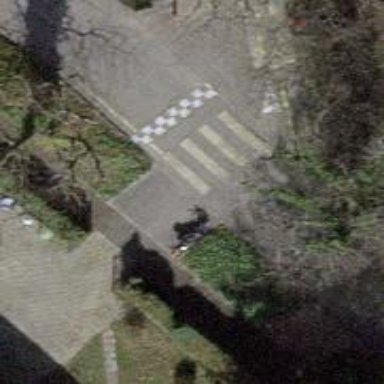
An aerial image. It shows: Marked zebra crossing on the road.